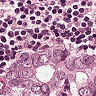
Metastatic tissue present: yes